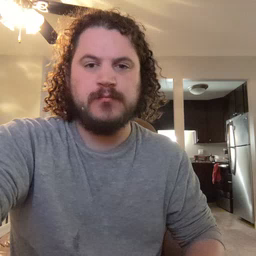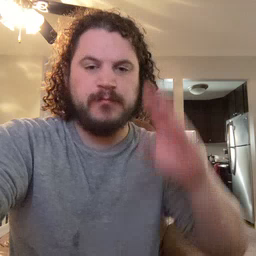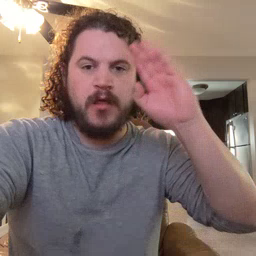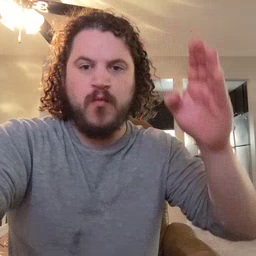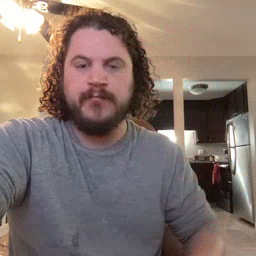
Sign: hello